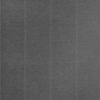
Label: dusty